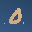
Label: 0